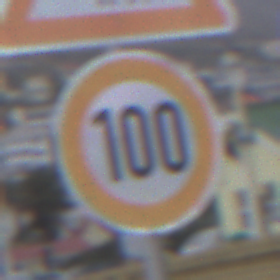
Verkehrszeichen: Geschwindigkeit100
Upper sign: ViehtriebRechts
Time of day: SunriseSunset
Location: Outdoor (Beach)
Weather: Overcast
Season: NotSpecified
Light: Natural